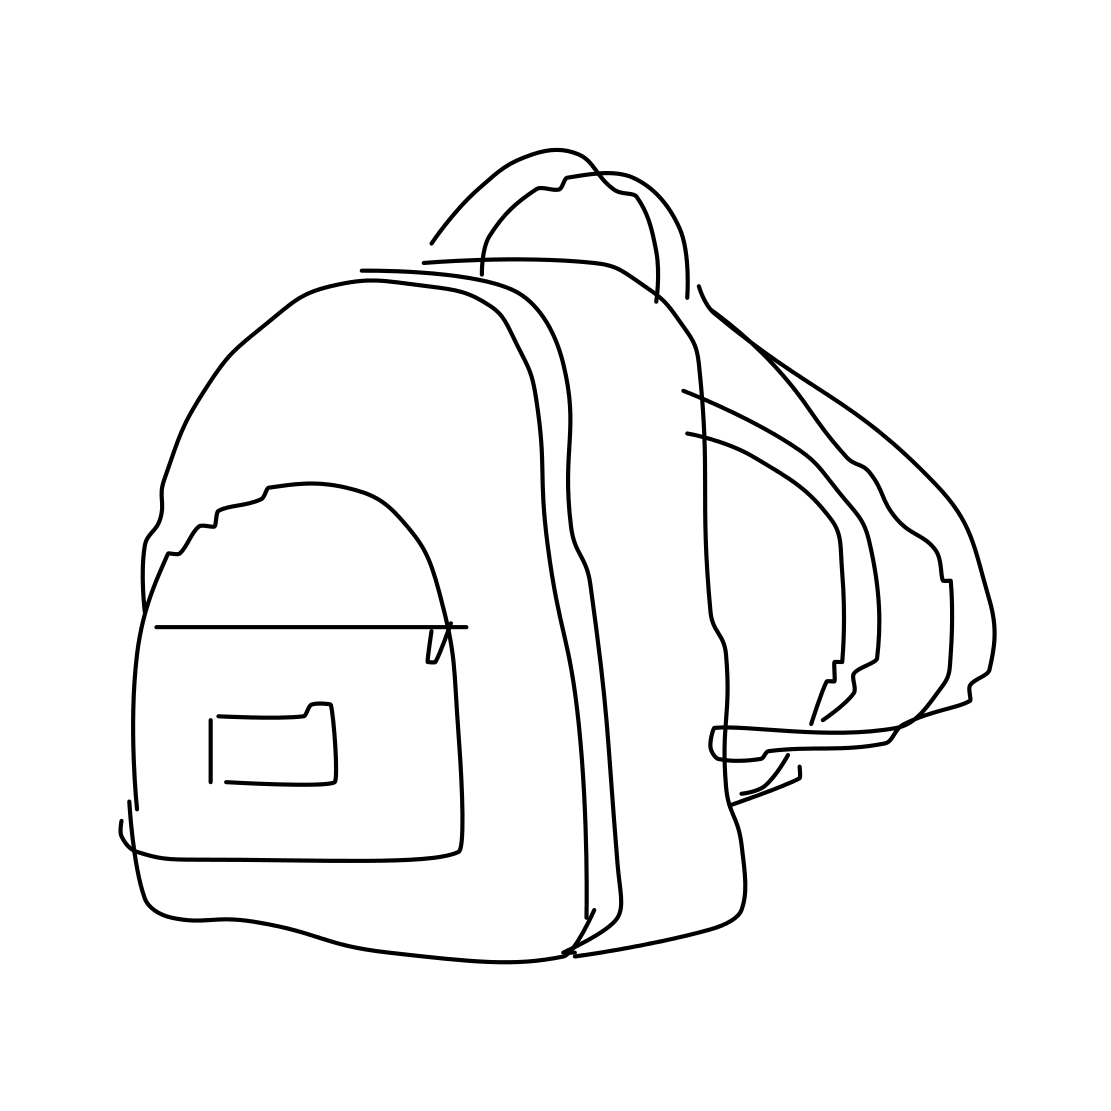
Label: backpack